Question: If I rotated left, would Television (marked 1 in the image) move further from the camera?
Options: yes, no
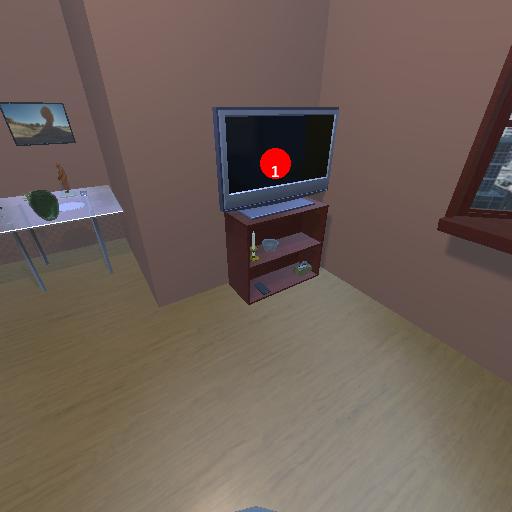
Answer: yes